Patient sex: M
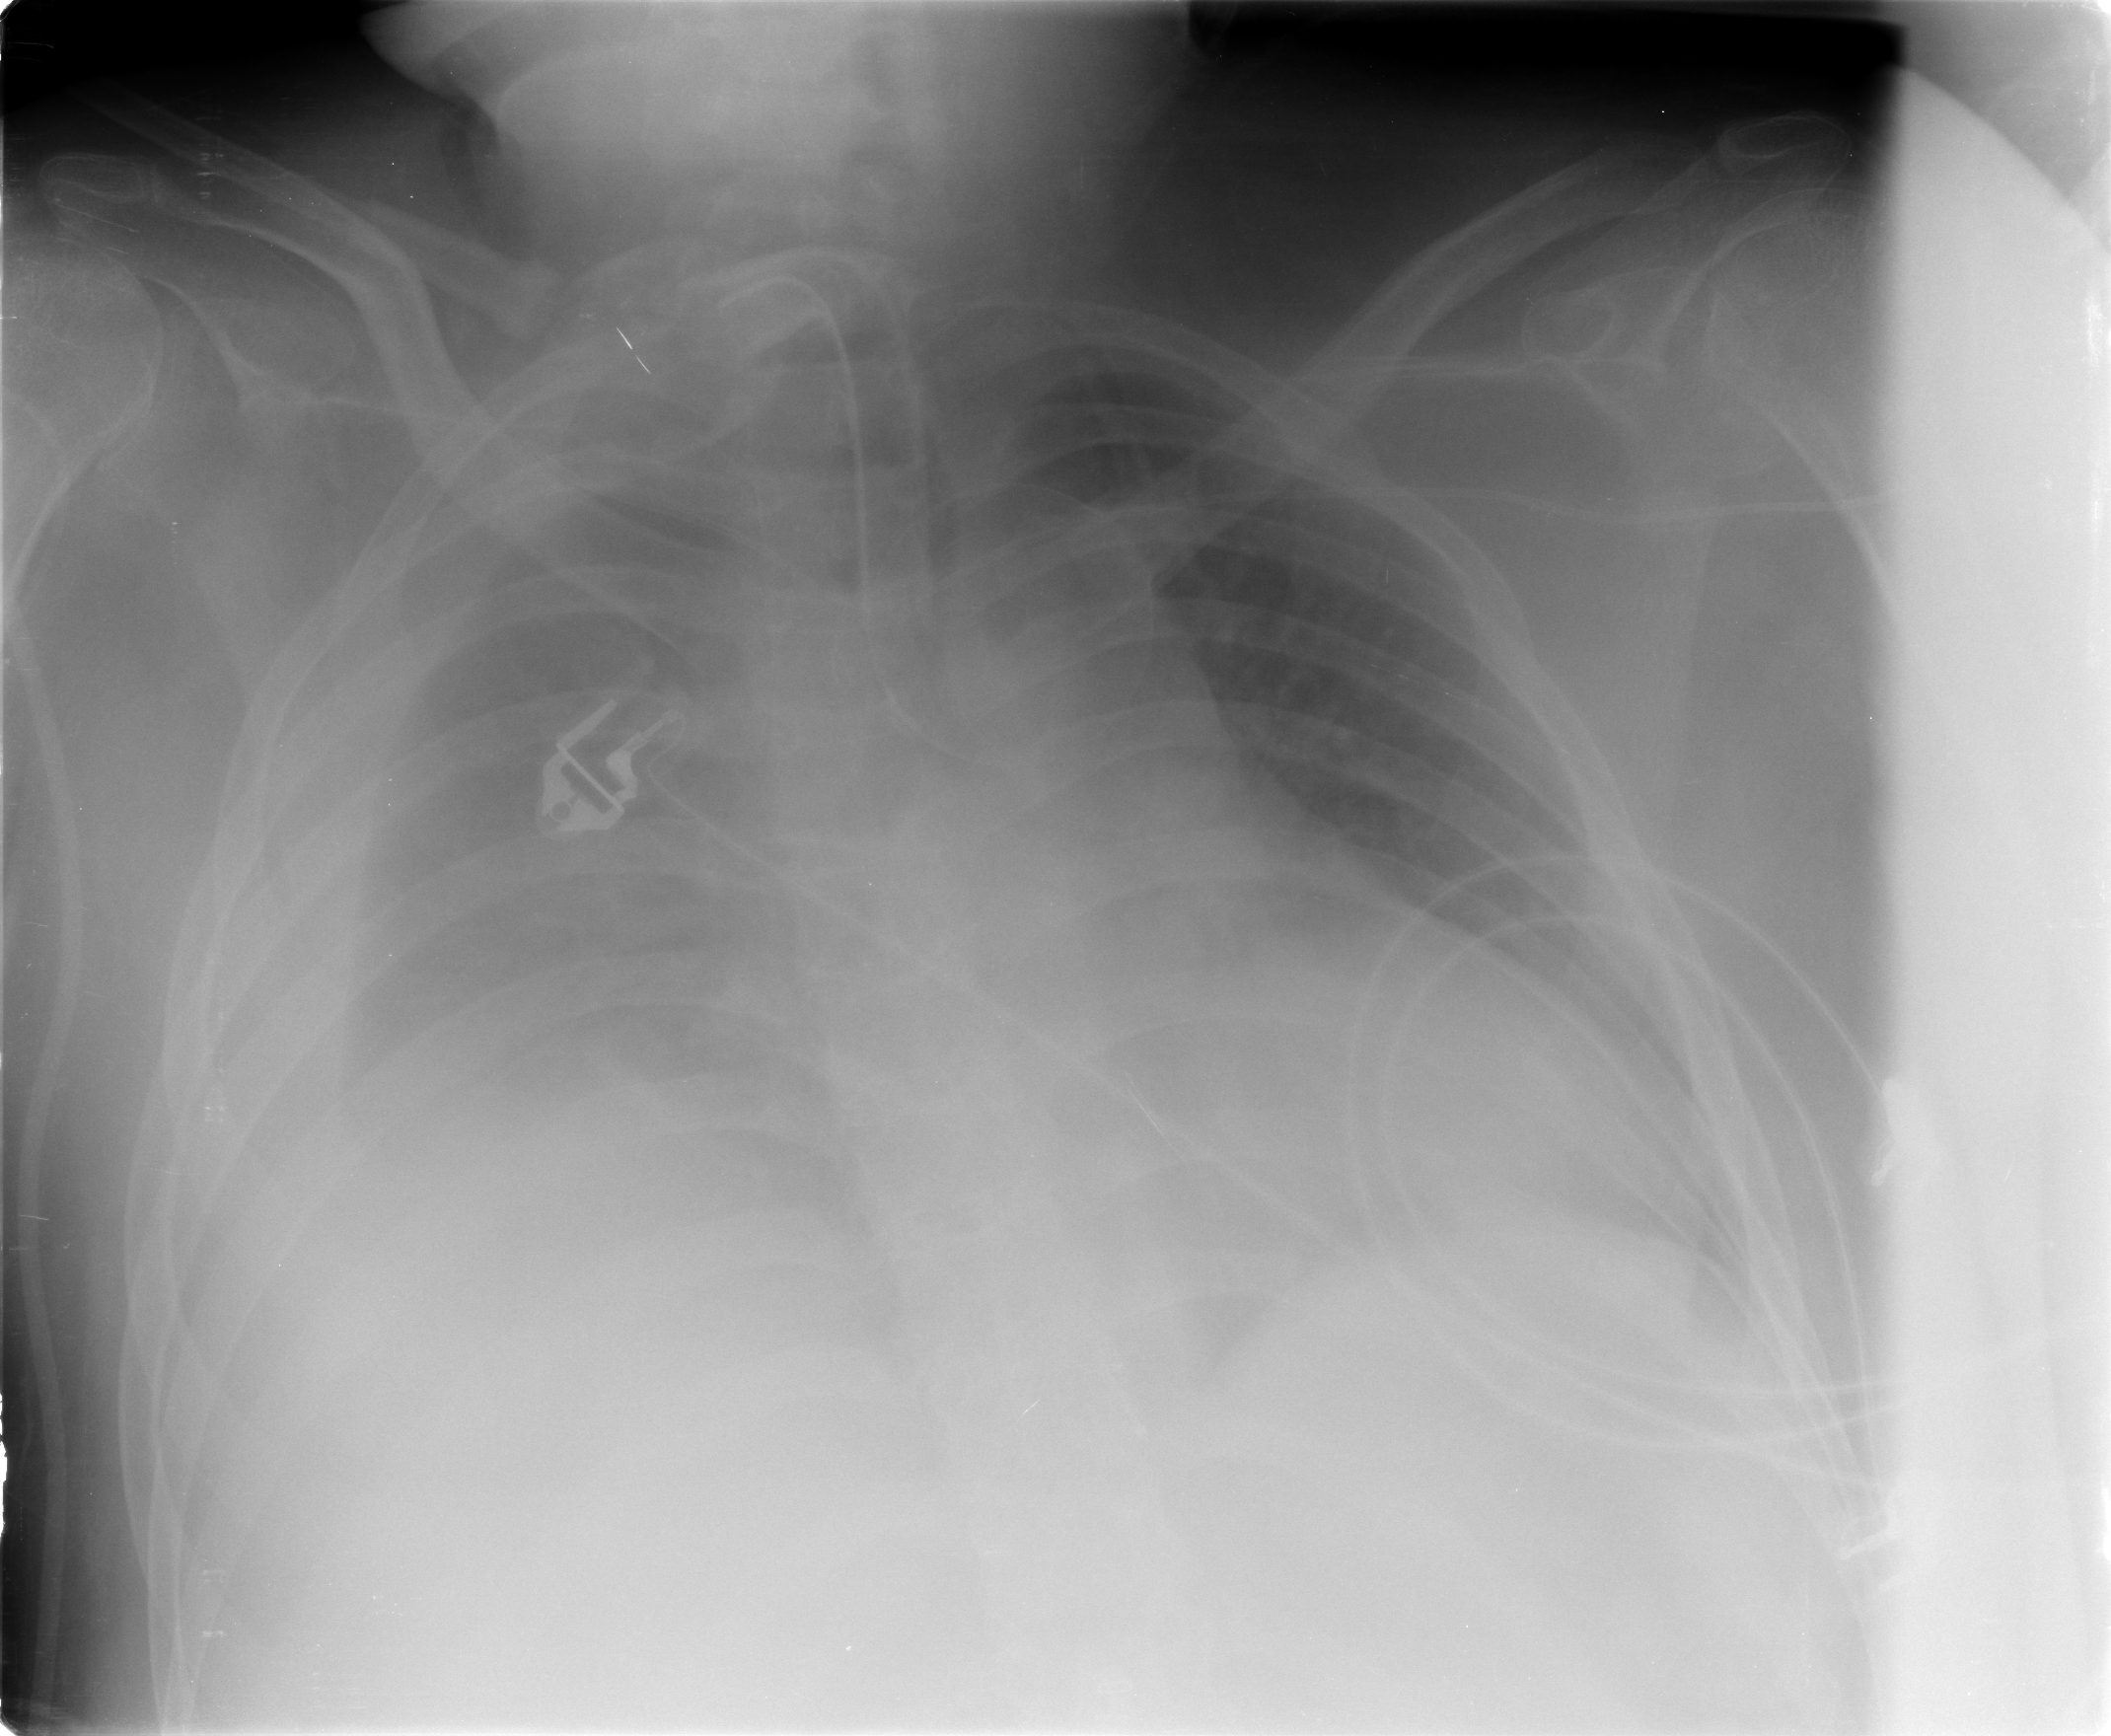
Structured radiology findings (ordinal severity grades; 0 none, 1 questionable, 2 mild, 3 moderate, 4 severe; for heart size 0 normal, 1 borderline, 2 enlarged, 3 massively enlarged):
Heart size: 0
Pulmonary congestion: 0
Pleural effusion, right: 4
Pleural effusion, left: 0
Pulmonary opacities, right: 0
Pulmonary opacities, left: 0
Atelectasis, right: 3
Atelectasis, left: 0